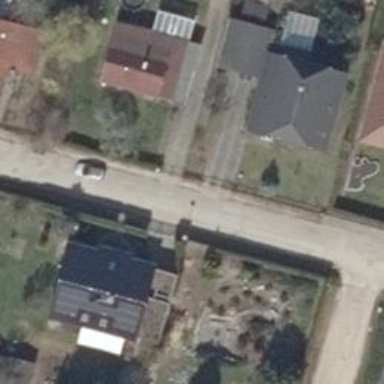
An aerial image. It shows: Driveway leading to service road.